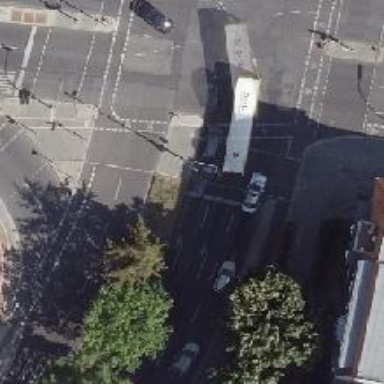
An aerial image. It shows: Path with asphalt surface that serves as traffic island. Both cycleway and footway have asphalt surfaces.